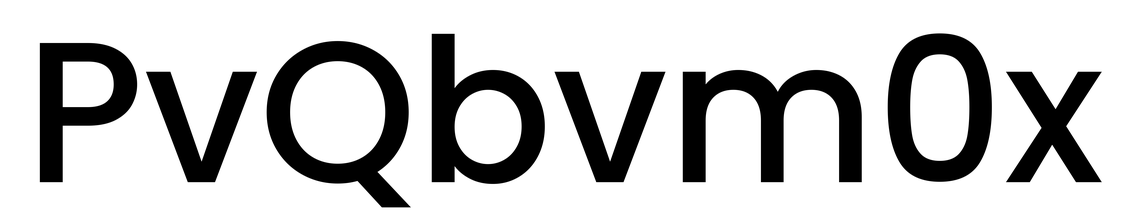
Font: Poppins-Medium